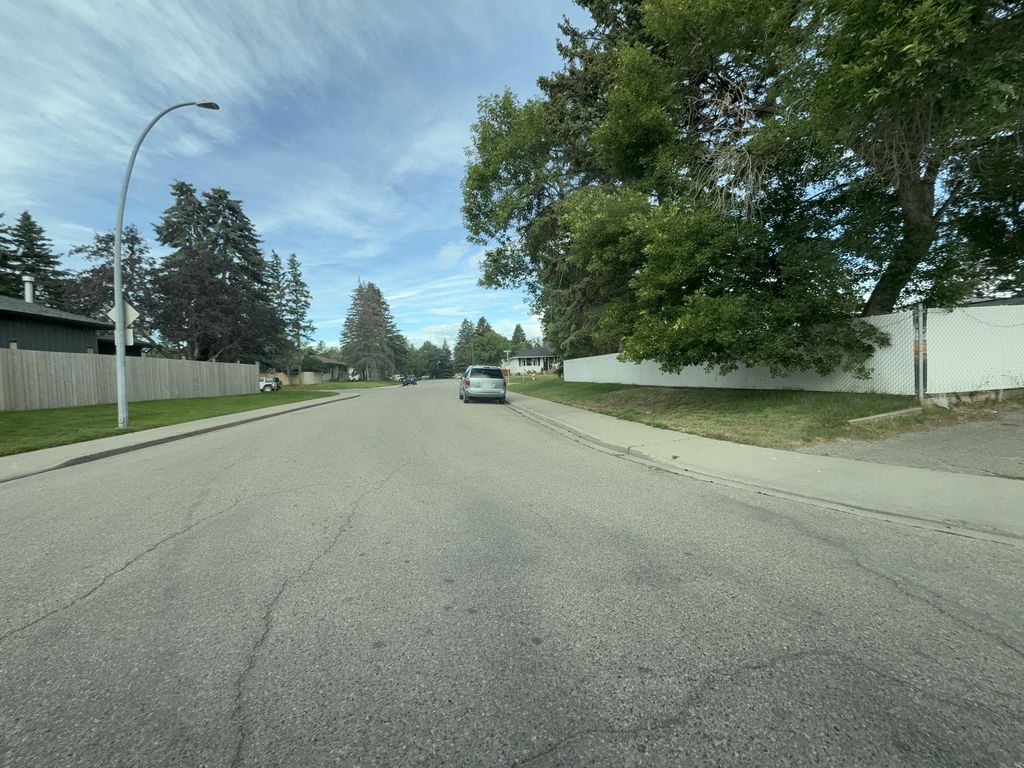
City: calgary